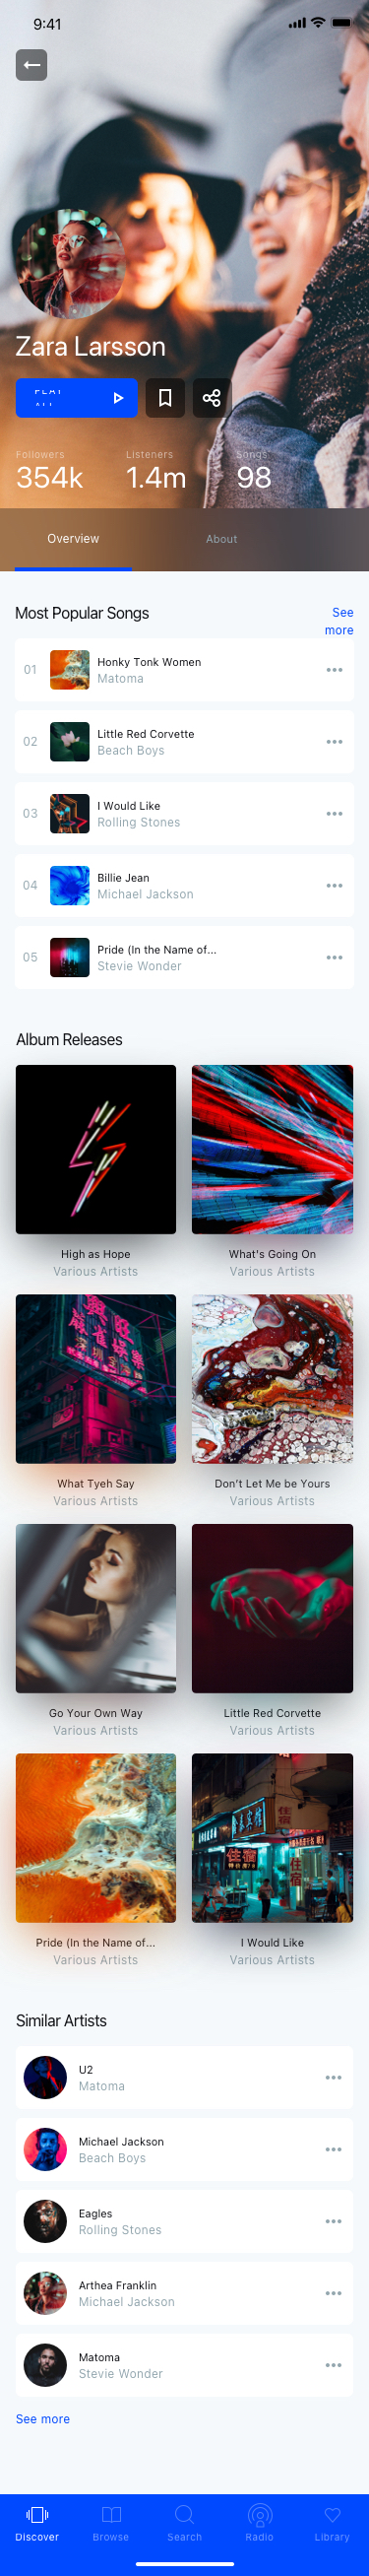
Text in this UI design:
Zara Larsson
Followers
354k
Listeners
1.4m
Songs
98
Most Popular Songs
See more
Similar Artists
See more
Album Releases